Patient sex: M
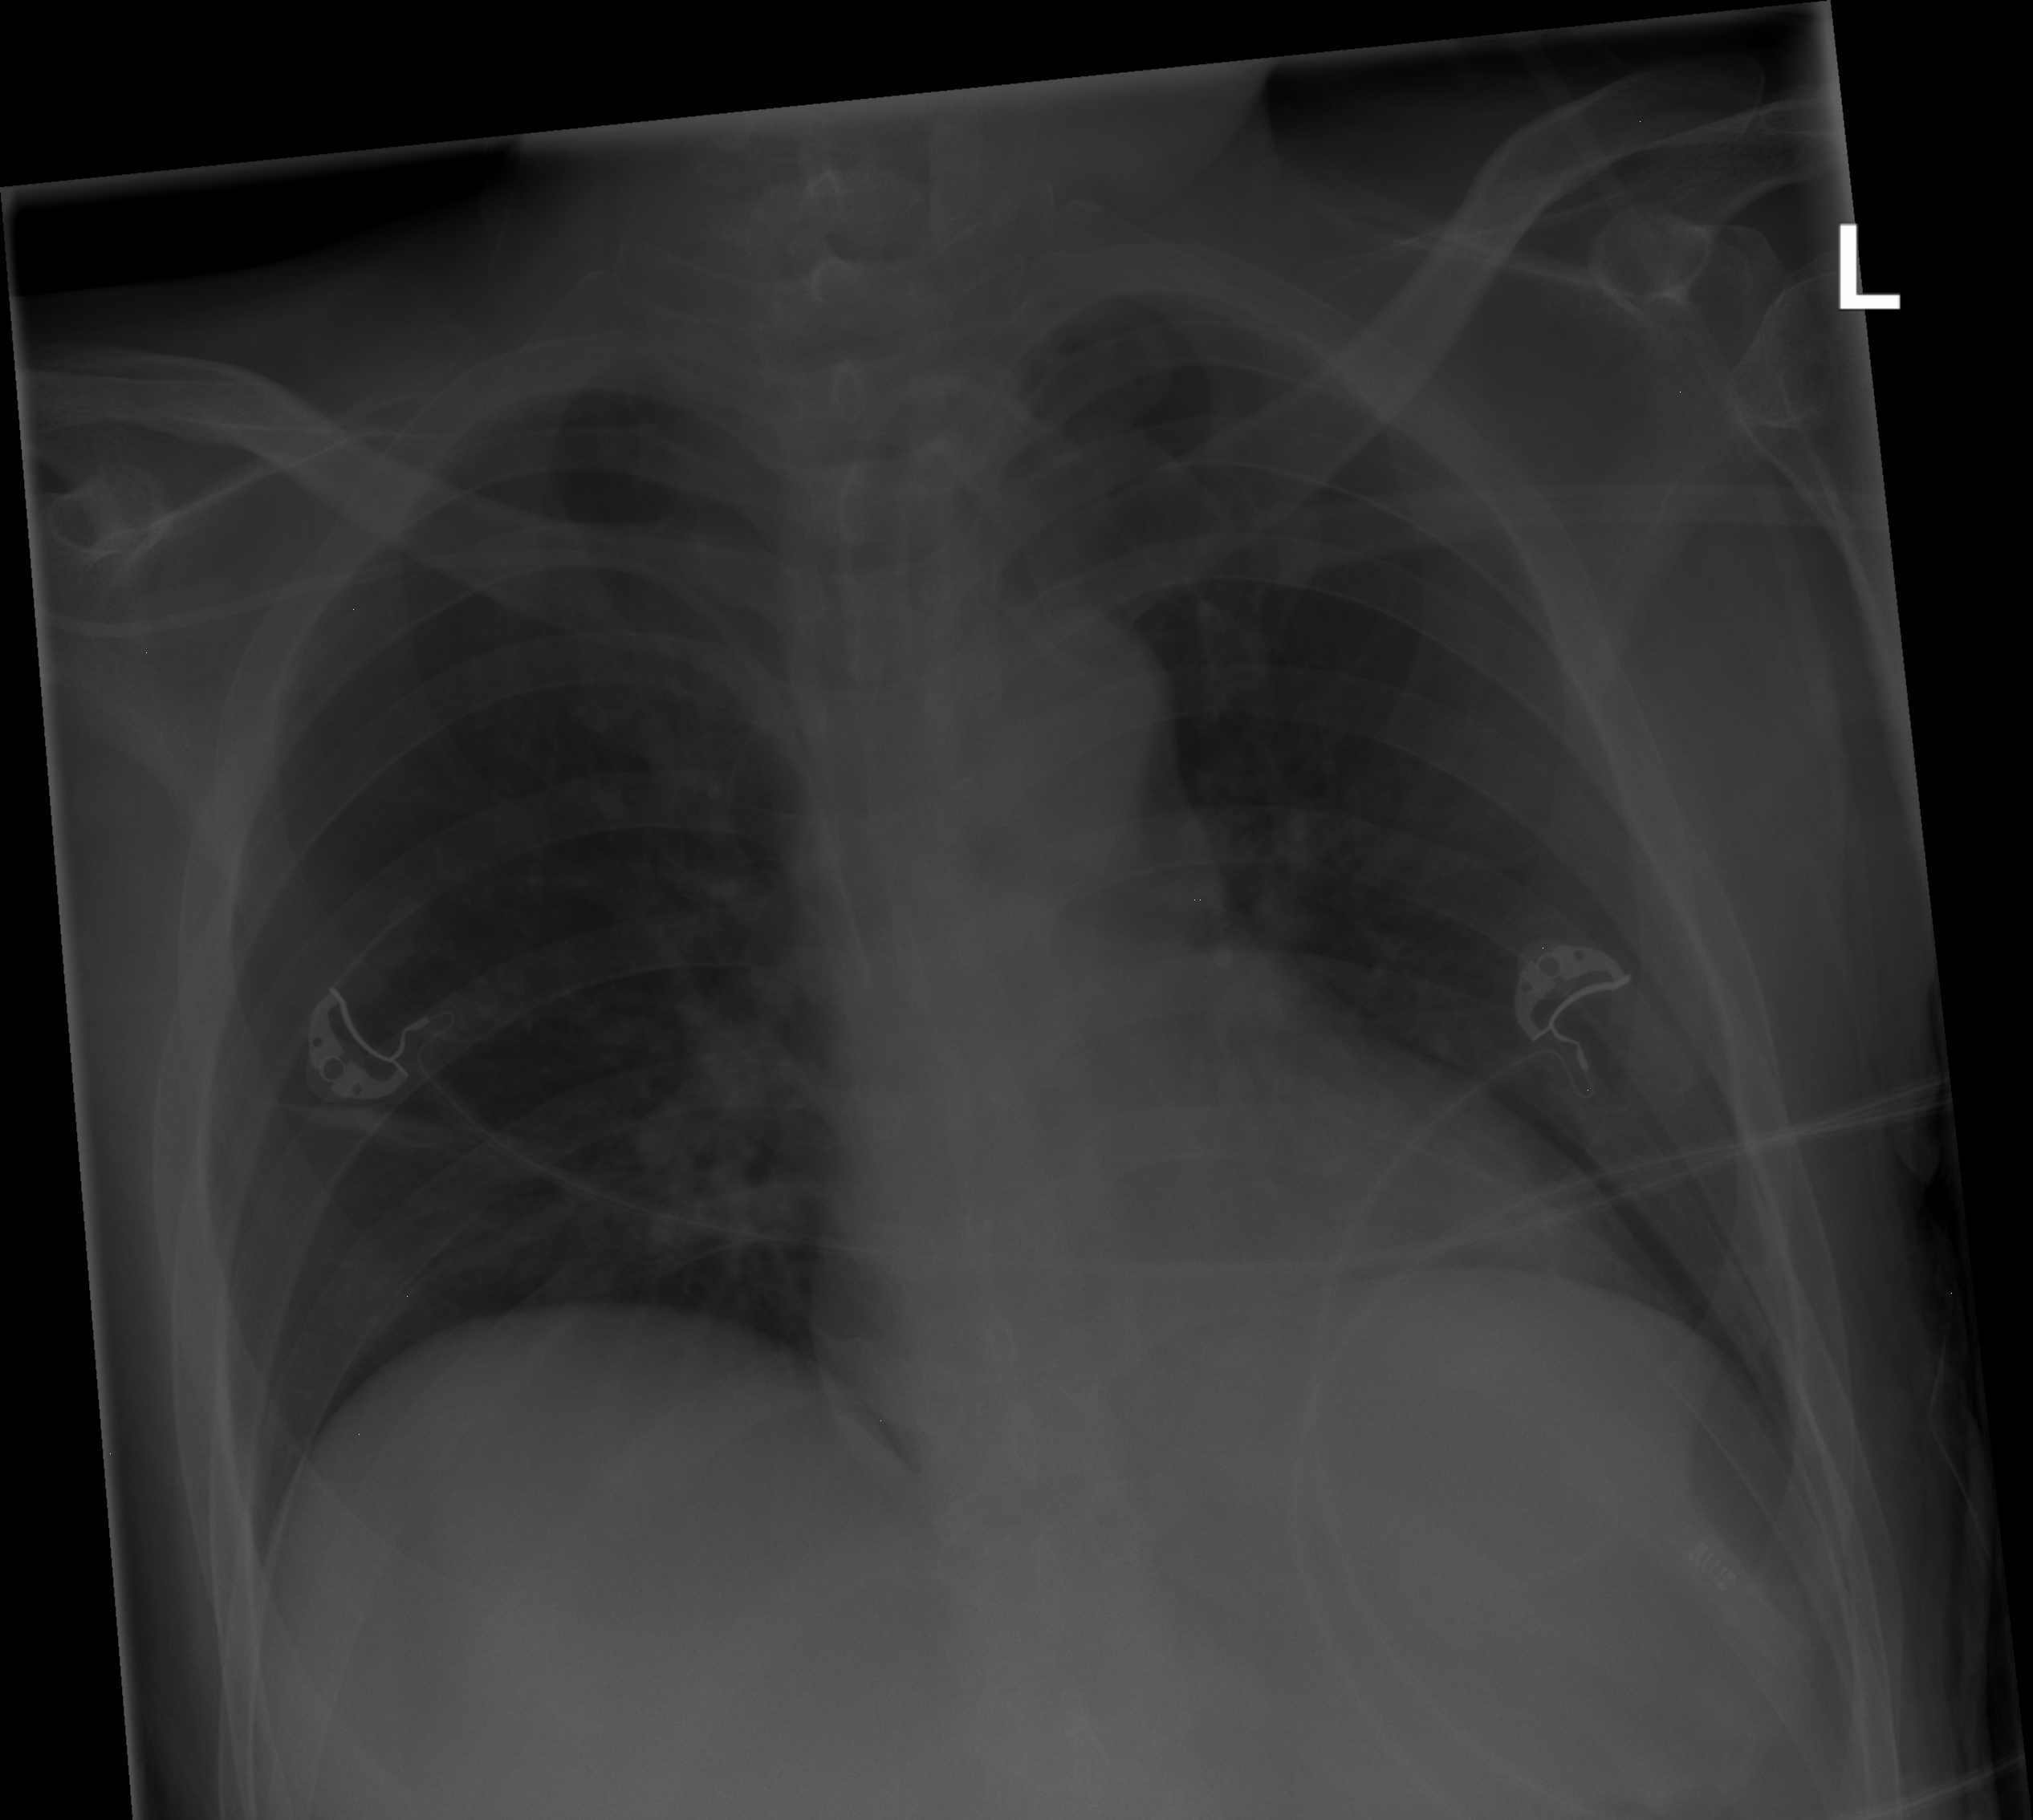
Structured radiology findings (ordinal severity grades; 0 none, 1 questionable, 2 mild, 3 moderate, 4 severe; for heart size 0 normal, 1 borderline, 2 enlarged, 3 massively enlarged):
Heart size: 0
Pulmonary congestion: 0
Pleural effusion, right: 0
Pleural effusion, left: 0
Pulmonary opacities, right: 0
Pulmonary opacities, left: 0
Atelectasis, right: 1
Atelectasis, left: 1